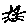
Label: cat